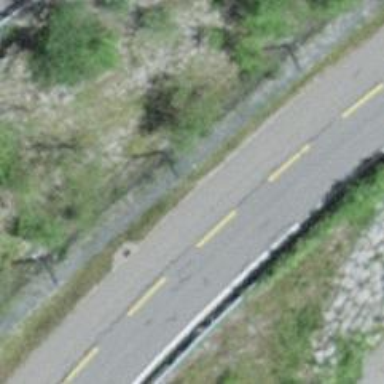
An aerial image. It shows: Primary highway.